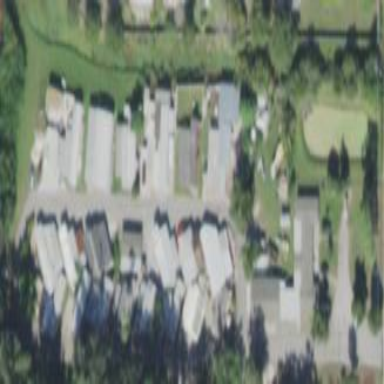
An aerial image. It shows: Residential area designated as trailer park.